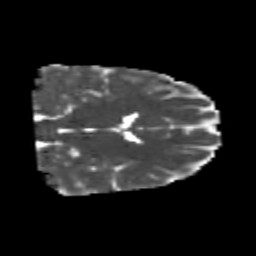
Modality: MD
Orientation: coronal
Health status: healthy
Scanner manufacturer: philips
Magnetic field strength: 3 T
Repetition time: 6.964 s
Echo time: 0.092 s